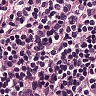
Metastatic tissue present: no